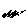
Label: zigzag